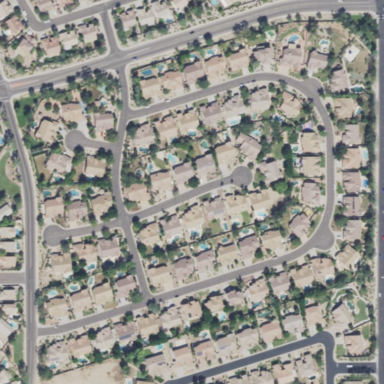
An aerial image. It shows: Residential area within neighborhood.